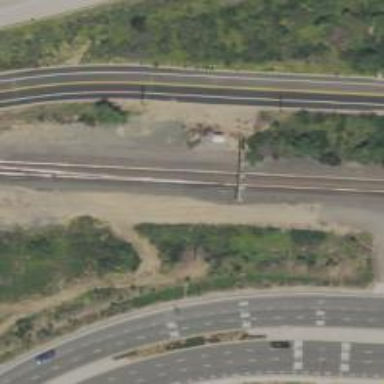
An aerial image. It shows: Railway spur junction.